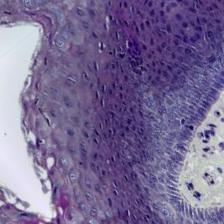
Diagnosis: Normal